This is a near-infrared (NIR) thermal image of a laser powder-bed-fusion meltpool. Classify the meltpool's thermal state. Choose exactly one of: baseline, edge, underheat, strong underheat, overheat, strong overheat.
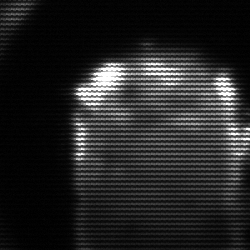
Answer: baseline